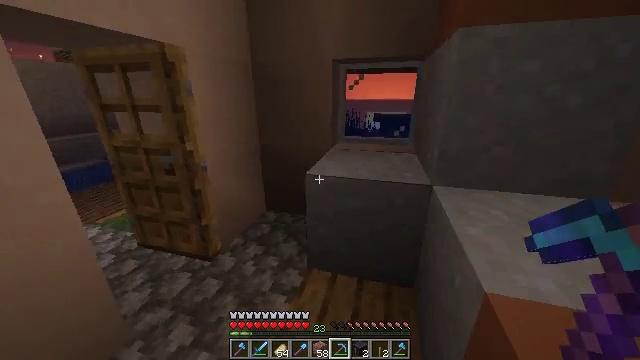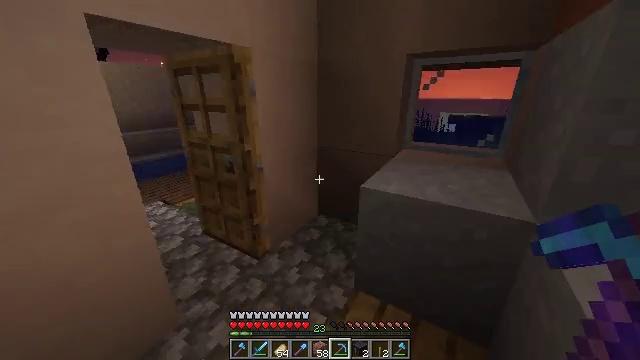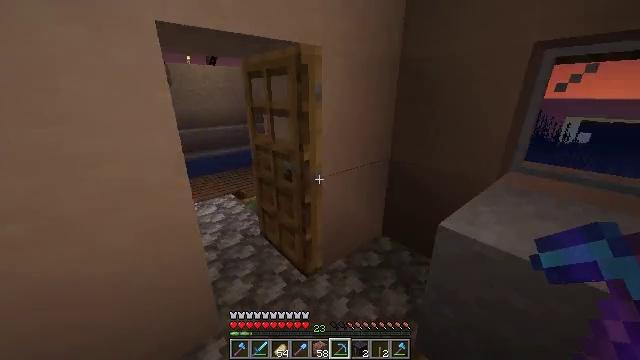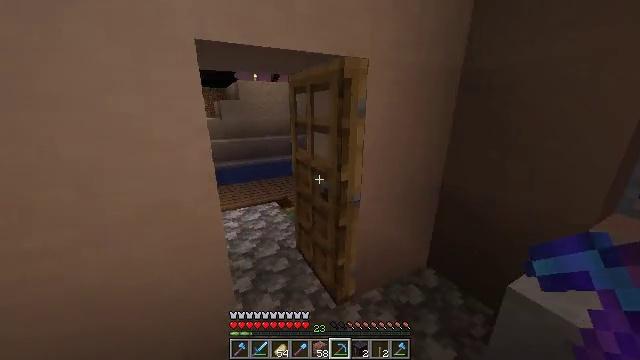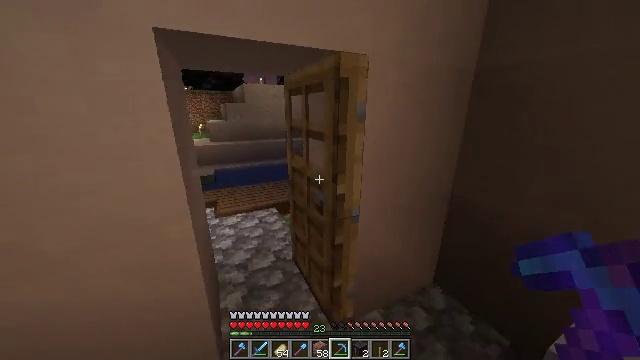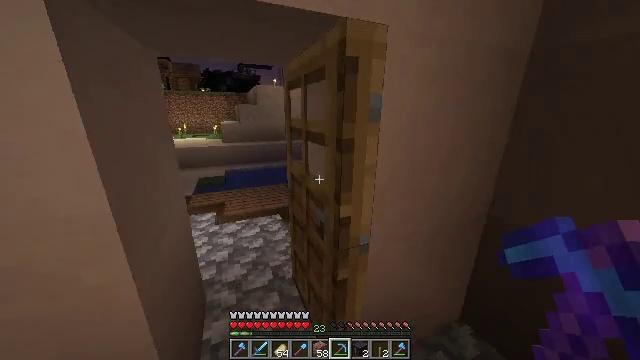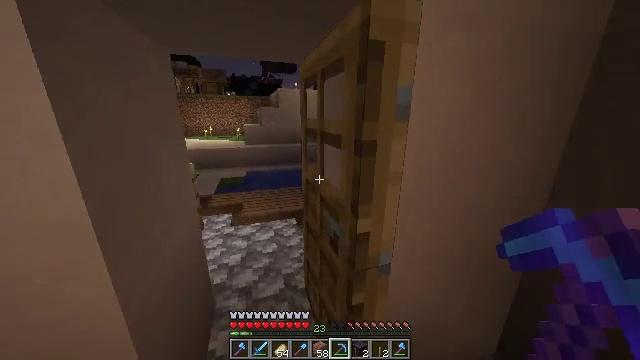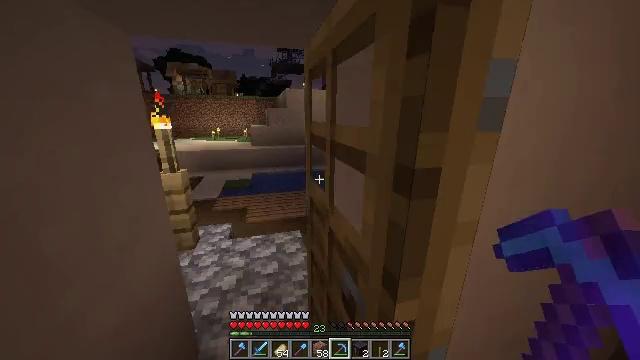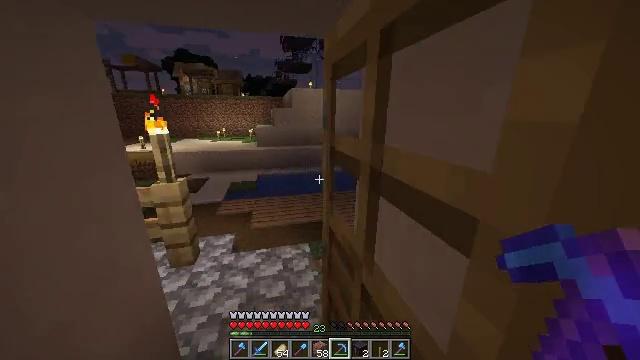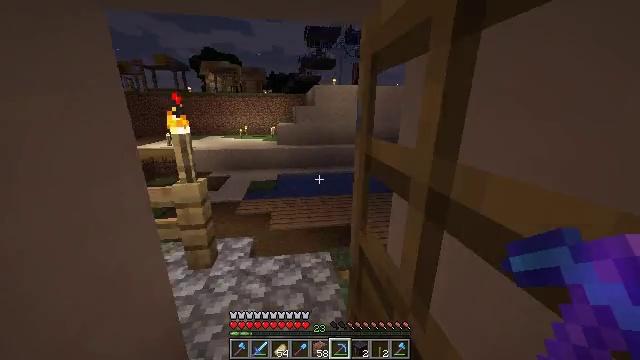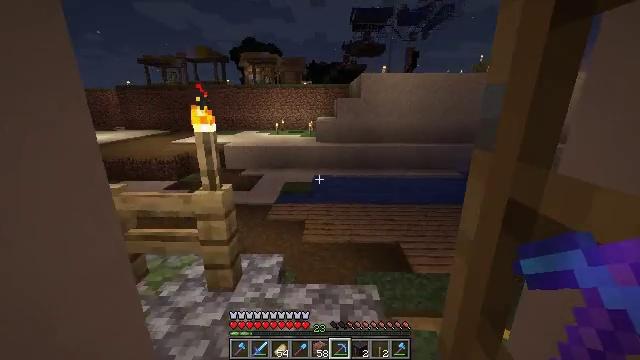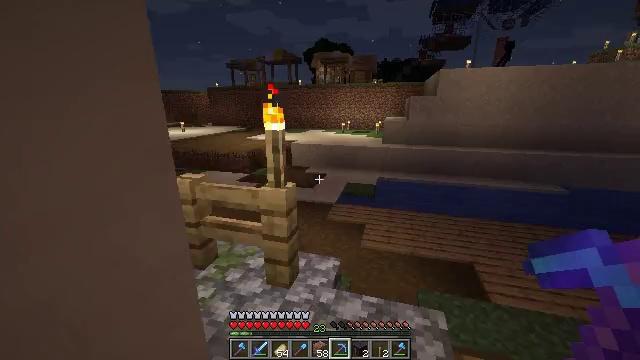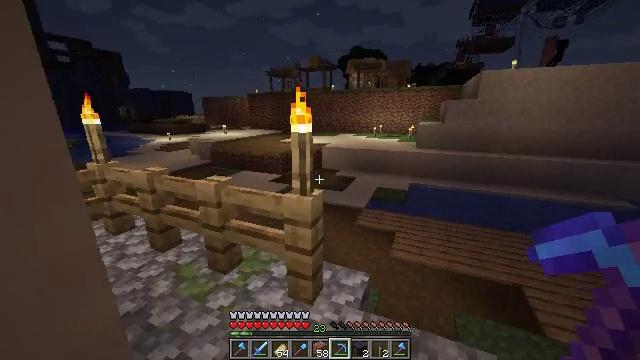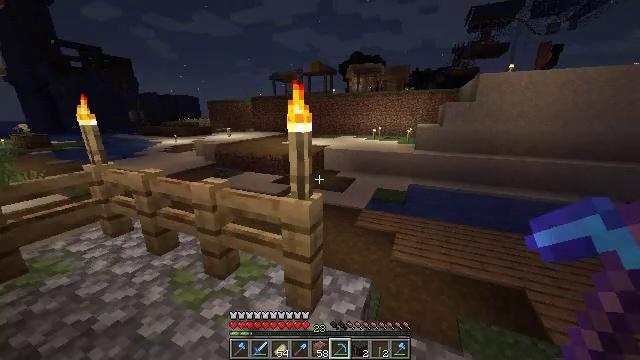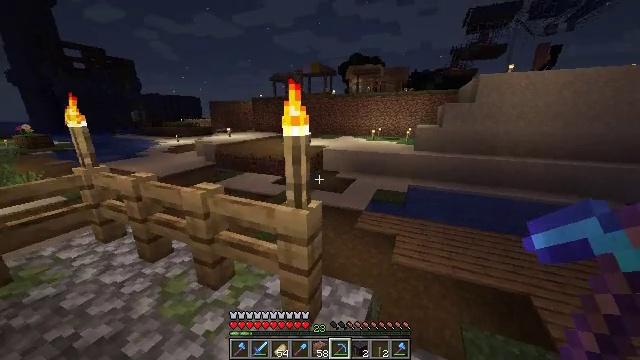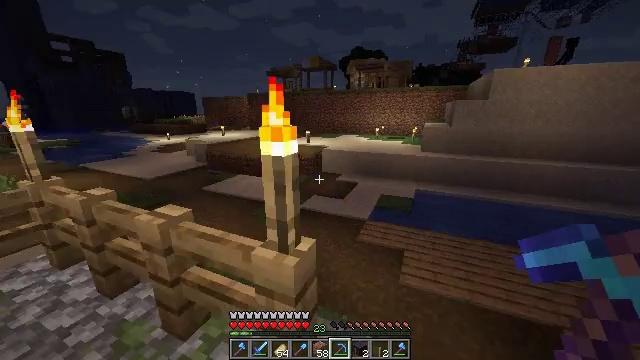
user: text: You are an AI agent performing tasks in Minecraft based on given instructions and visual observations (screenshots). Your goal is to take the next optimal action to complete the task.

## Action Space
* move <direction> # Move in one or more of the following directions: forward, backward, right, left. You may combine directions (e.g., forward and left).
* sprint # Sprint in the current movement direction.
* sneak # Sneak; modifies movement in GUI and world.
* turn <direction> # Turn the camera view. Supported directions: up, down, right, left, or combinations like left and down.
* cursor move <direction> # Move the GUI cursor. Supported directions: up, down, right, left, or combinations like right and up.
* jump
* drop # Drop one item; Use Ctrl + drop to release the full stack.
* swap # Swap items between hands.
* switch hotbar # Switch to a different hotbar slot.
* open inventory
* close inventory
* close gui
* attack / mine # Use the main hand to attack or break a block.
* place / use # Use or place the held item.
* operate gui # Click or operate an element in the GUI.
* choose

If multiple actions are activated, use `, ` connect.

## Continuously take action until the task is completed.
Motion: motion action
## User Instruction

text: Remove the existing composter.
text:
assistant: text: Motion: move forward, sprint, turn left
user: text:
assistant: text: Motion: move forward, turn left
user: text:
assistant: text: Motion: move forward, turn left and up
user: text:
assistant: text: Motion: move forward, turn left
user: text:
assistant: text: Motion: move forward, turn left
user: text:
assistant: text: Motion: move forward, turn left
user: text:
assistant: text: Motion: move forward, turn left
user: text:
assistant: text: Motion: move forward, turn left
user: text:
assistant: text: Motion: move forward, turn left
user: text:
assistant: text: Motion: move forward, turn left
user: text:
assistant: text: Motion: move forward, sprint, turn left
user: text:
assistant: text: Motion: move forward, sprint, turn left
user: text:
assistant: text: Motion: move forward, sprint
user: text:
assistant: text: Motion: move forward, sprint
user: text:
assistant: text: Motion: move forward
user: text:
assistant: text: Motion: move forward, turn right and down
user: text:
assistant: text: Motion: move forward, sprint, turn right and down
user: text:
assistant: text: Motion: move forward, sprint
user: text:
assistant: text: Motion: move forward, sprint, turn right
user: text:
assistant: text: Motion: move forward and move right, turn right
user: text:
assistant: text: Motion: move forward and move right, turn right
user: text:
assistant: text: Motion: move forward and move right
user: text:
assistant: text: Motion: move forward and move right, turn left
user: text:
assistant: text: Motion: move forward and move right, turn left
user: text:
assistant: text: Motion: move forward and move right, sprint, turn left and up
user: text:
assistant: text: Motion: move forward, sprint, turn left and up
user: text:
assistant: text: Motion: move forward, sprint
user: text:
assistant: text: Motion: move forward
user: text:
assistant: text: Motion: move forward, sprint, turn left
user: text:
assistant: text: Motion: move forward, sprint, turn left and up